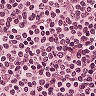
Metastatic tissue present: no